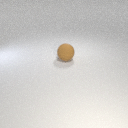
large brown rubber sphere